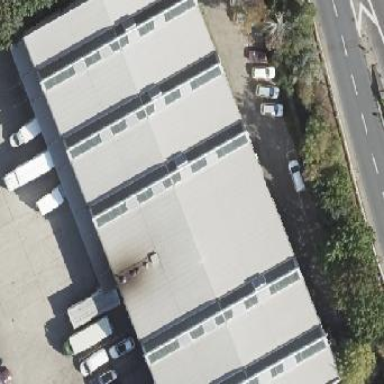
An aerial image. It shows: Commercial building with flat roof.